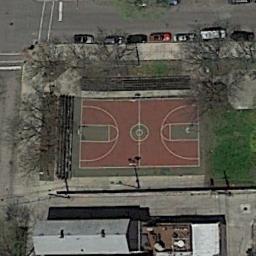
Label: basketball_court